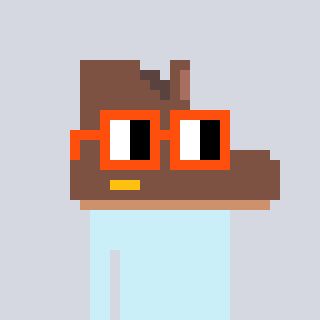
a pixel art character with square orange glasses, a boot-shaped head and a slimegreen-colored body on a cool background